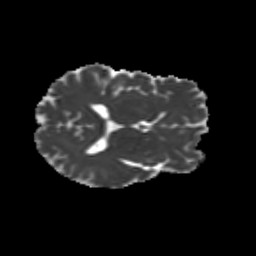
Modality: MD
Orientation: axial
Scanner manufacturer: siemens
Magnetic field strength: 3 T
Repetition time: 9.2 s
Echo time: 0.084 s